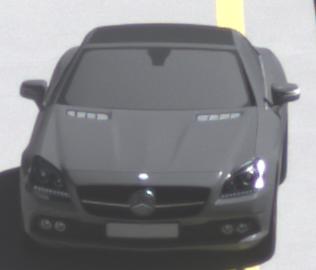
Make: Mercedes-Benz
Model: SLK 200
Detailed model: SLK-Class (172)
Model produced from: 2011/03
Model produced until: 2015/04
Doors: 2
Color: gray
Road condition: dry road
Daytime: midday
Contrast: high contrast